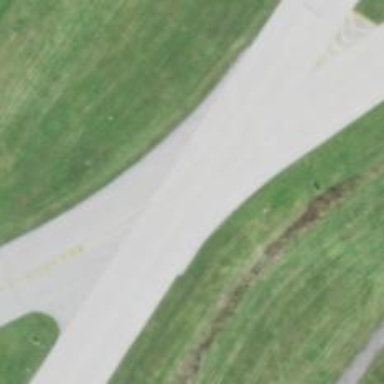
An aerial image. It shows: Image of taxiway at airport.